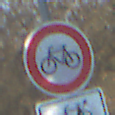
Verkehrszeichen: VerbotRadverkehr
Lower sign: EinspurigeFahrzeugeFrei4
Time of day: MorningAfternoon
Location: Outdoor (Nature)
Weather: Clear
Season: NotSpecified
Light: Natural